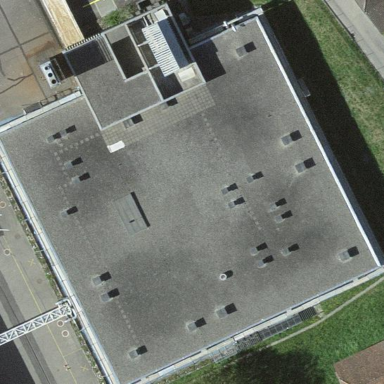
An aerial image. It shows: Industrial building.